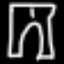
Label: pants